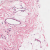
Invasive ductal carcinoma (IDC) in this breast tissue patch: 0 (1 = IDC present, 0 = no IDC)